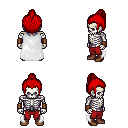
a pixel art fantasy rpg character, male body template, skeleton, white cape, red pants, red short topknot hairstyle, leather bracers, brown shoes, four views (front, back, left, right), 2x2 character sprite sheet, small pixel art, hard edges, no anti-aliasing